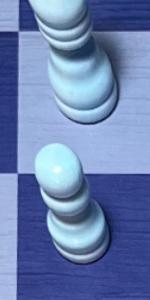
Label: Pawn_White